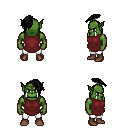
a pixel art fantasy rpg character, male body template, orc, green skin, maroon tunic, white pants, black long mohawk hairstyle, brown shoes, four views (front, back, left, right), 2x2 character sprite sheet, small pixel art, hard edges, no anti-aliasing